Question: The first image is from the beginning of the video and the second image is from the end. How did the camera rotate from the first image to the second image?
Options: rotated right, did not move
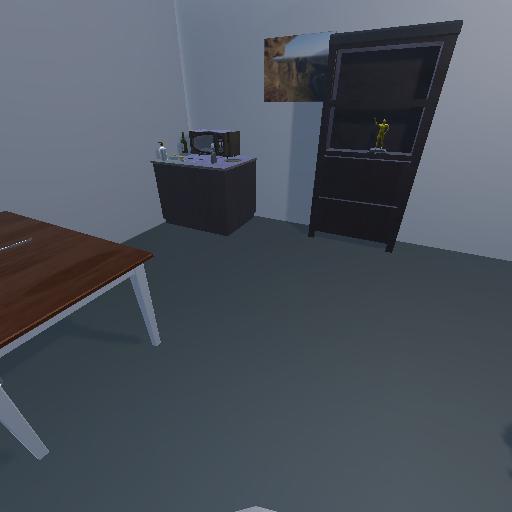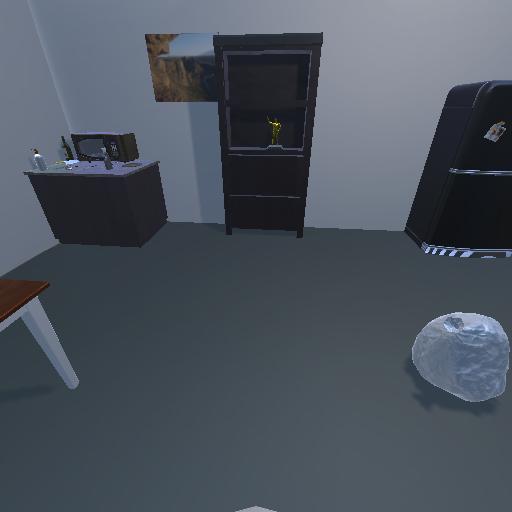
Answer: rotated right